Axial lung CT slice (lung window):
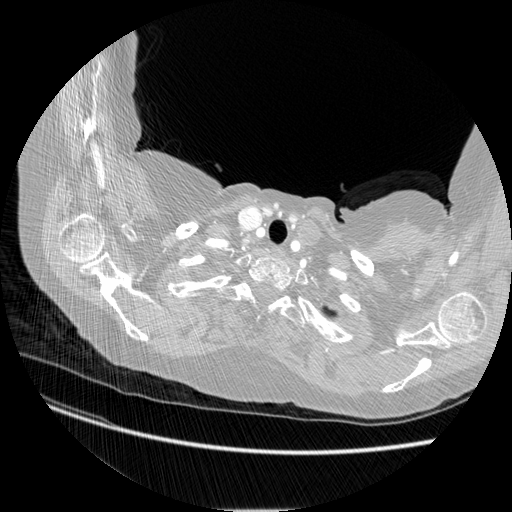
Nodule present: no